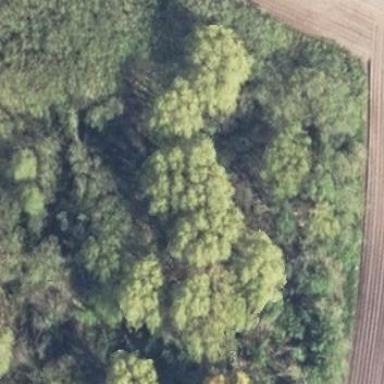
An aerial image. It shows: Mixed woodland area with various types of leaves.